Question: I am creating a WPF application to create digital catalog using kinect v1.8. I am trying to track only a single skeleton using following code:-
'''
private void SensorSkeletonFrameReady(object sender, SkeletonFrameReadyEventArgs skeletonFrameReadyEventArgs)
{
// Even though we un-register all our event handlers when the sensor
// changes, there may still be an event for the old sensor in the queue
// due to the way the KinectSensor delivers events. So check again here.
if (this.KinectSensor != sender)
{
return;
}
SkeletonFrame skeletonFrame = skeletonFrameReadyEventArgs.OpenSkeletonFrame();
if (skeletonFrame == null)
return;
Skeleton[] skeletons = new Skeleton[skeletonFrame.SkeletonArrayLength];
skeletonFrame.CopySkeletonDataTo(skeletons);
Skeleton skeleton = (from skl in skeletons
where skl.TrackingState == SkeletonTrackingState.Tracked
select skl).FirstOrDefault();
if (skeleton == null)
return;
Skeleton[] s = new Skeleton[1];
s[0] = skeleton;
if (SkeletonTrackingState.Tracked == s[0].TrackingState)
{
//s1.SkeletonStream.ChooseSkeletons(s[0].TrackingId);
var accelerometerReading = this.KinectSensor.AccelerometerGetCurrentReading();
this.interactionStream.ProcessSkeleton(s, accelerometerReading, skeletonFrame.Timestamp);
}
}
'''
I am getting an exception when I run the code and skeleton gets detected as follows:-

on the line "this.interactionStream.ProcessSkeleton(s, accelerometerReading, skeletonFrame.Timestamp);"
I need to detect only one skeleton and use it for further processing like to access the digital catalog applications.
Thanks in advance.
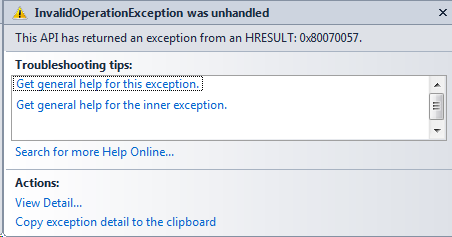
Answer: I have Faced Same Problem By using below code I have track only one skeleton Which is closer to the sensor.and directly assign the closest skeleton to the main skeleton stream.
'''
private void SensorSkeletonFrameReady(object sender, SkeletonFrameReadyEventArgs skeletonFrameReadyEventArgs)
{
Skeleton[] skeletons = new Skeleton[0];
using (SkeletonFrame skeletonFrame = skeletonFrameReadyEventArgs.OpenSkeletonFrame())
{
if (skeletonFrame != null && this.skeletons != null)
{
//Console.WriteLine(skeletonFrame.SkeletonArrayLength);
skeletons = new Skeleton[skeletonFrame.SkeletonArrayLength];
// Set skeleton datas from skeletonFrame
skeletonFrame.CopySkeletonDataTo(this.skeletons);
TrackClosestSkeleton();
Skeleton[] singleSkeleton = new Skeleton[6];
Skeleton skl=(from mno in this.skeletons where mno.TrackingState==SkeletonTrackingState.Tracked && mno.TrackingId==globalClosestID select mno).FirstOrDefault();
if (skl == null)
return;
//Creating an empty skkeleton
Skeleton emptySkeleton = new Skeleton();
singleSkeleton[0] = skl; //Pass the Tracked skeleton with closestID
singleSkeleton[1] = emptySkeleton; //Passing Empty Skeleton
singleSkeleton[2] = emptySkeleton; //Passing Empty Skeleton
singleSkeleton[3] = emptySkeleton; //Passing Empty Skeleton
singleSkeleton[4] = emptySkeleton; //Passing Empty Skeleton
singleSkeleton[5] = emptySkeleton; //Passing Empty Skeleton
this.snew.SkeletonStream.ChooseSkeletons(globalClosestID);
var accelerometerReading = this.KinectSensor.AccelerometerGetCurrentReading();
this.interactionStream.ProcessSkeleton(singleSkeleton, accelerometerReading, skeletonFrame.Timestamp);
}
}
}
int globalClosestID = 0;
private void TrackClosestSkeleton()
{
if (this.snew != null && this.snew.SkeletonStream != null)
{
if (!this.snew.SkeletonStream.AppChoosesSkeletons)
{
this.snew.SkeletonStream.AppChoosesSkeletons = true; // Ensure AppChoosesSkeletons is set
}
float closestDistance = 10000f; // Start with a far enough distance
int closestID = 0;
foreach (Skeleton skeleton in this.skeletons.Where(s => s.TrackingState != SkeletonTrackingState.NotTracked))
{
if (skeleton.Position.Z < closestDistance)
{
closestID = skeleton.TrackingId;
closestDistance = skeleton.Position.Z;
}
}
if (closestID > 0)
{
this.snew.SkeletonStream.ChooseSkeletons(closestID); // Track this skeleton
globalClosestID = closestID;
}
}
}
'''
check the above code it works for me.It may helpful to you.Here snew is the Kinectsensor.